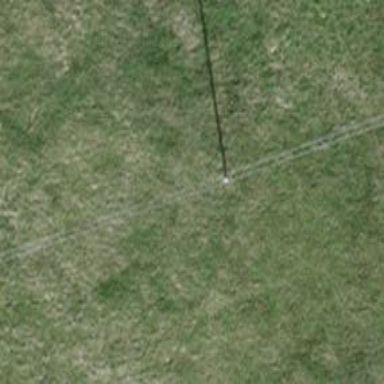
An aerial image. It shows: Minor power line.